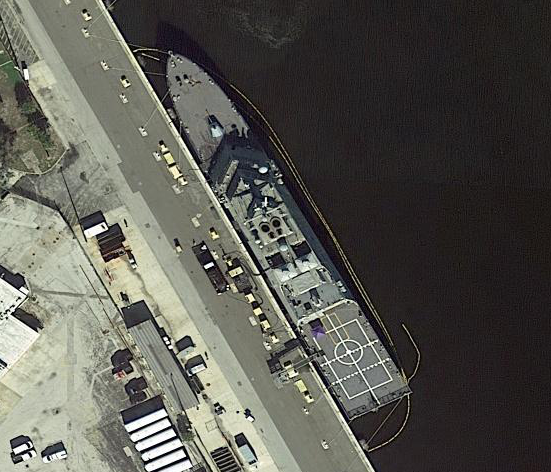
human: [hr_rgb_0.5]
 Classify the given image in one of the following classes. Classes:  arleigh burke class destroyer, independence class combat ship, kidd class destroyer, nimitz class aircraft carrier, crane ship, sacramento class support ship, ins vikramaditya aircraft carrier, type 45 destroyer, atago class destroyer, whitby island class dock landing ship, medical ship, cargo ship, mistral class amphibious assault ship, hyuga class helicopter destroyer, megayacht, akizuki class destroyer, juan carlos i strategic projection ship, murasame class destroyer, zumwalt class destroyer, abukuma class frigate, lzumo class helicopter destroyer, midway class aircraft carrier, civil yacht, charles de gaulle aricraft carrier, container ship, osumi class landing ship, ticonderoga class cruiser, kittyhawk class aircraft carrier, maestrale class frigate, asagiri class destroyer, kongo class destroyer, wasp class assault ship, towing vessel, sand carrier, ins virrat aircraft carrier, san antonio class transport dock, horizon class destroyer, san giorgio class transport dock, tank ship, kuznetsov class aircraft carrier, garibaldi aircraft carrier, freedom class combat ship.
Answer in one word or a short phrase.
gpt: Freedom class combat ship